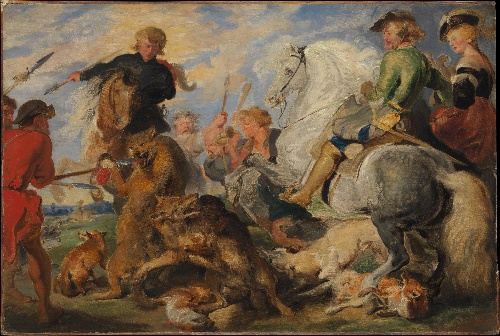
Title: Copy after Rubens's "Wolf and Fox Hunt"
Artist: Sir Edwin Henry Landseer
Artist bio: British, London 1802–1873 London
Date: ca. 1824–26
Object type: Painting
Classification: Paintings
Medium: Oil on wood
Dimensions: 16 x 23 7/8 in. (40.6 x 60.6 cm)
Department: European Paintings
Credit line: Catharine Lorillard Wolfe Collection, Wolfe Fund, 1990
Accession year: 1990
Repository: Metropolitan Museum of Art, New York, NY
Tags: Horses|Men|Foxes|Hunting|Wolves